Question: What is the best way to rollup similar rows in UITableView like the Phone's Recents tab. I'm using Core Data and currently displaying data chronologically based on a "timestamp" field in my NSManagedObject. The iPhone Recents table groups like rows into one row to compress redundant data.
What is the best way to accomplish this?

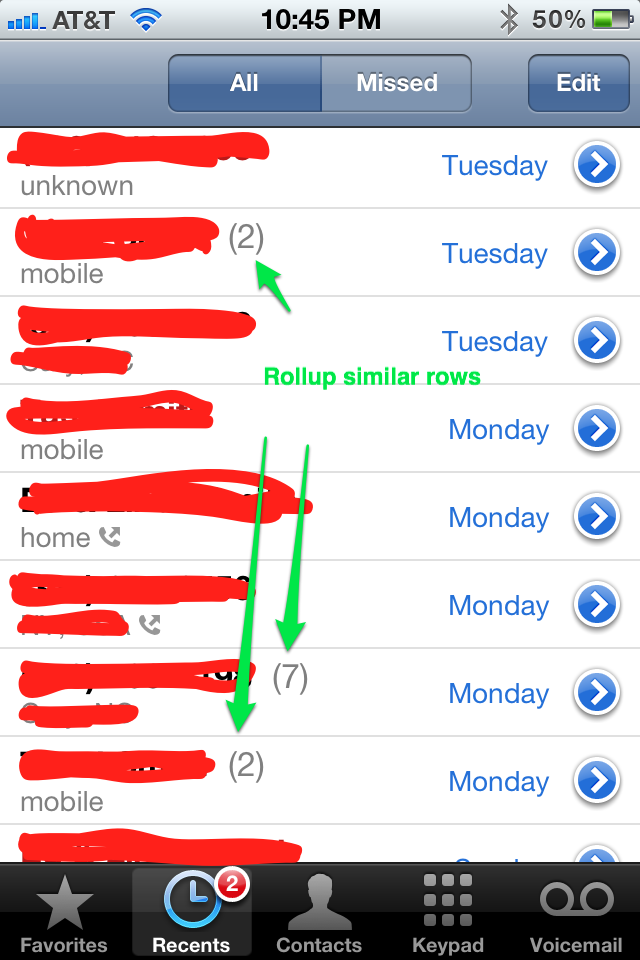
Answer: I'm sure that Apple has some easier way they do it in their code, but here is what I came up with. There is 1 'NSArray' (with some raw data) that I instantiate in the 'viewDidLoad' method, and then 2 'NSMutableArray''s that are declared as properties (and lazily instantiated) in the .h file. Here is my code.
.h
'''
@interface RollUpTableViewController : UITableViewController
@property (strong, nonatomic) IBOutlet UITableView *rollUpTableView;
@property (strong, nonatomic) NSMutableArray *names;
@property (strong, nonatomic) NSMutableArray *countOfNames;
@end
'''
.m
'''
-(NSMutableArray *)names{
if(!_names) _names = [[NSMutableArray alloc]init];
return _names;
}
-(NSMutableArray *)countOfNames{
if (!_countOfNames) _countOfNames = [[NSMutableArray alloc] init];
return _countOfNames;
}
- (void)viewDidLoad
{
[super viewDidLoad];
NSArray *rawData = [[NSArray alloc] initWithObjects:@"Jack", @"Jill", @"Jill", @"Ryan", @"Bill", @"Ryan", @"Ryan", @"Ryan", @"Steve", @"Katie", @"Jill", @"Ryan", @"Ryan", nil];
int countOfLikeNames = 0;
int i=0;
for (i = 0; i < [rawData count]; i++){
if (i == 0) {
//Putting the first name in the names NSMutableArray no matter what
[self.names addObject:[rawData objectAtIndex:i]];
countOfLikeNames = countOfLikeNames + 1;
} else {
//Checking if the current name is the same as the previous
if ([rawData objectAtIndex:i] == [rawData objectAtIndex:(i-1)]) {
countOfLikeNames = countOfLikeNames + 1;
} else {
//Once it runs into a difference in names, add the final count to the countOfNames NSMutableArray
[self.countOfNames addObject:[NSNumber numberWithInt:countOfLikeNames]];
//Starting the count over
countOfLikeNames = 1;
//Adding the next name
[self.names addObject:[rawData objectAtIndex:i]];
}
}
//if the for loop is on its last iteration, add what will be the last object for countOfNames
if (i == ([rawData count] - 1)) {
[self.countOfNames addObject:[NSNumber numberWithInt:countOfLikeNames]];
}
}
}
#pragma mark - Table view data source
- (NSInteger)numberOfSectionsInTableView:(UITableView *)tableView
{
// Return the number of sections.
return 1;
}
- (NSInteger)tableView:(UITableView *)tableView numberOfRowsInSection:(NSInteger)section
{
// Return the number of rows in the section.
return [self.names count];
}
- (UITableViewCell *)tableView:(UITableView *)tableView cellForRowAtIndexPath:(NSIndexPath *)indexPath
{
static NSString *CellIdentifier = @"Cell";
UITableViewCell *cell = [tableView dequeueReusableCellWithIdentifier:CellIdentifier];
cell.textLabel.text = [self.names objectAtIndex:indexPath.row];
cell.detailTextLabel.text = [[self.countOfNames objectAtIndex:indexPath.row] stringValue];
return cell;
}
@end
'''
I was a bit lazy and just used Apple's built in 'Right Detail' style on the UITableViewCell and this is what resulted from the raw data.

You would have to compare the time stamps that you have from your CoreData, but hopefully this helps you with the concept.